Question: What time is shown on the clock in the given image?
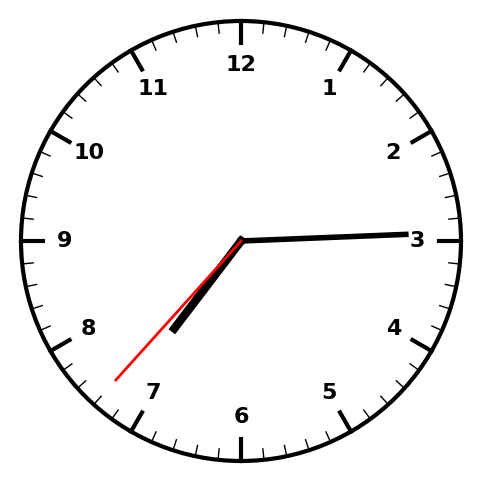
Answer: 07:14:37